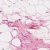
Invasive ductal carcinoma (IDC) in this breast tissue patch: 0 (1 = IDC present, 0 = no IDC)